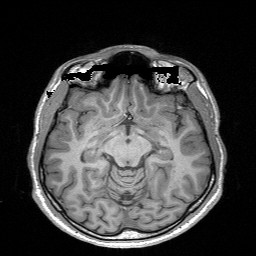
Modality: T1w
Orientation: coronal